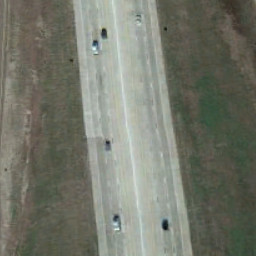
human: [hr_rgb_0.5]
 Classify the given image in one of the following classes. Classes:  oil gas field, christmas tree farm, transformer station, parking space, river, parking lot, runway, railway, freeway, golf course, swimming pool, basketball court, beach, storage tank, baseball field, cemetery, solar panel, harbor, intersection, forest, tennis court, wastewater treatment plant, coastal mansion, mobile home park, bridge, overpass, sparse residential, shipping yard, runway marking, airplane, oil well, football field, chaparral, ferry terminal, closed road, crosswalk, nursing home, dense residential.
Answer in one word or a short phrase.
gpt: freeway